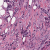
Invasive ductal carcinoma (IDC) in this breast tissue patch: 1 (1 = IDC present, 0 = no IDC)